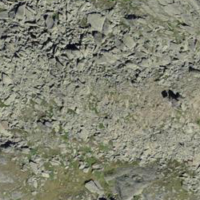
EUNIS habitat code: 48
Species observed at this site:
Zygaena exulans